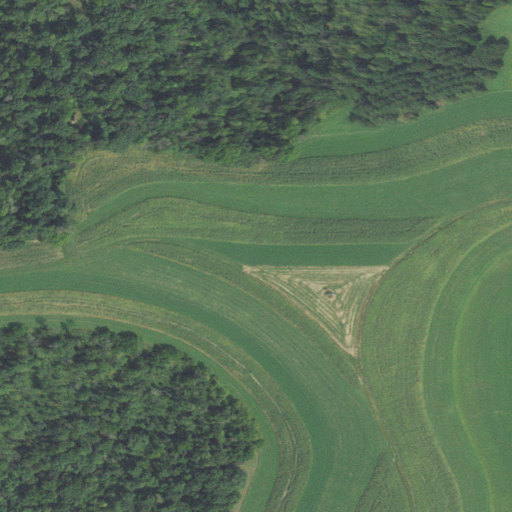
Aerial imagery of mountain in Wisconsin named Bunker Hill containing pasture, deciduous forest, and mixed forest